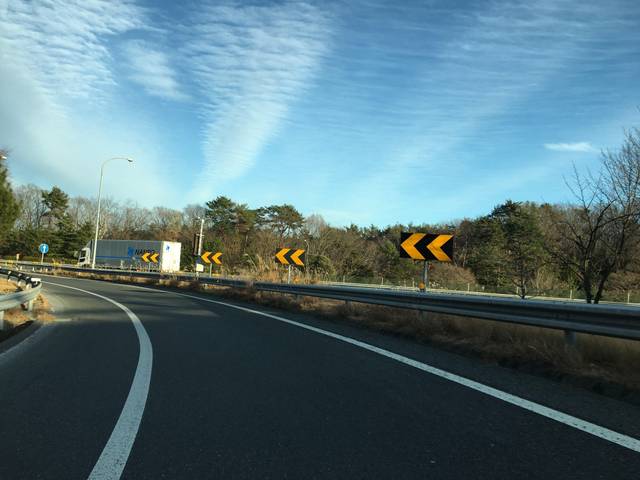
Region: Japan
Coordinates: 37.039, 140.817